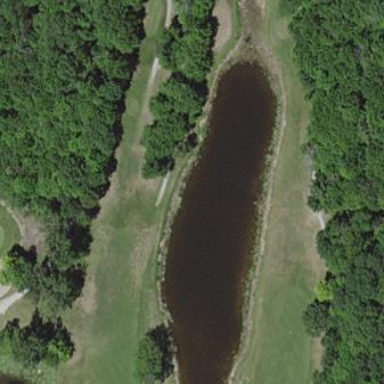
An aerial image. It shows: Water hazard on golf course.